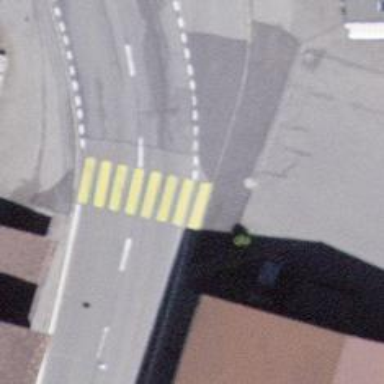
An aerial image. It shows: Zebra crossing on the road.